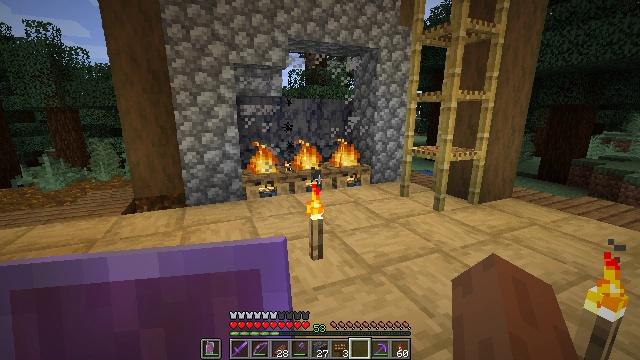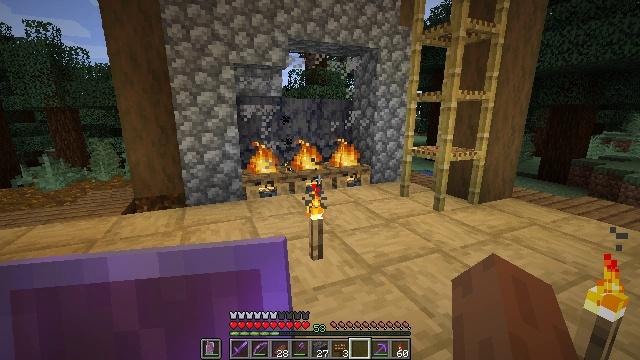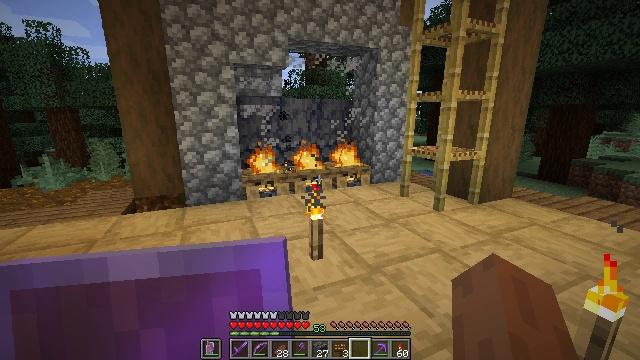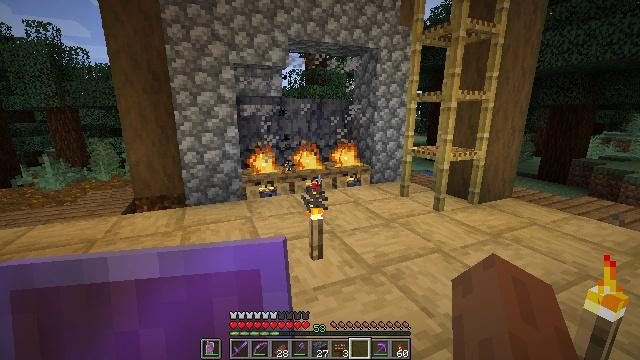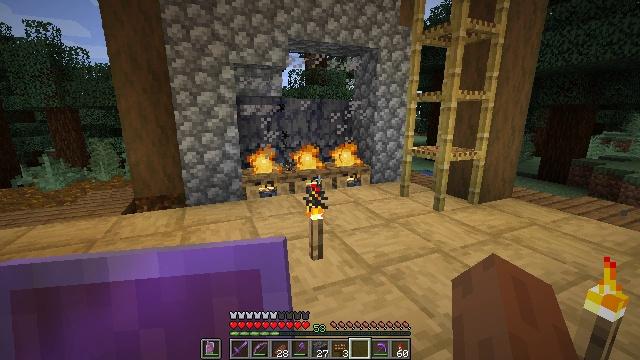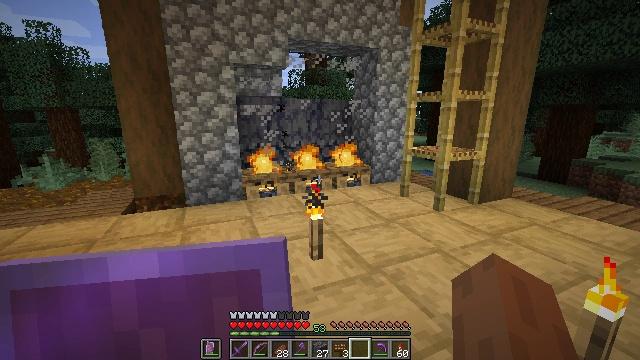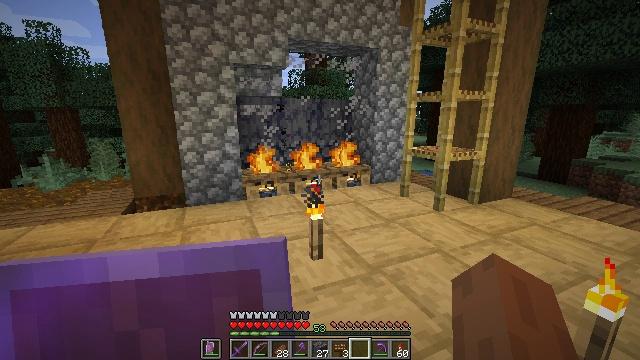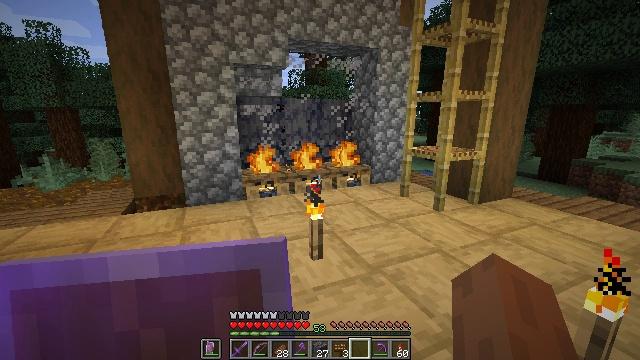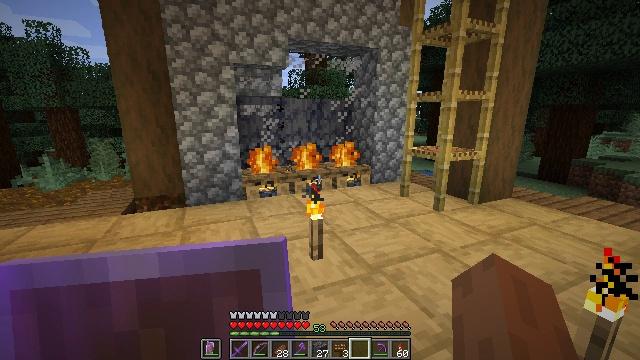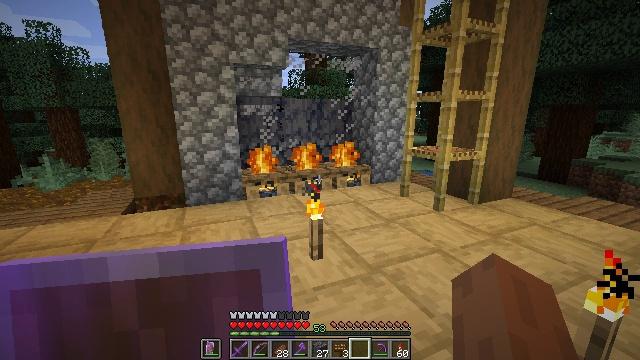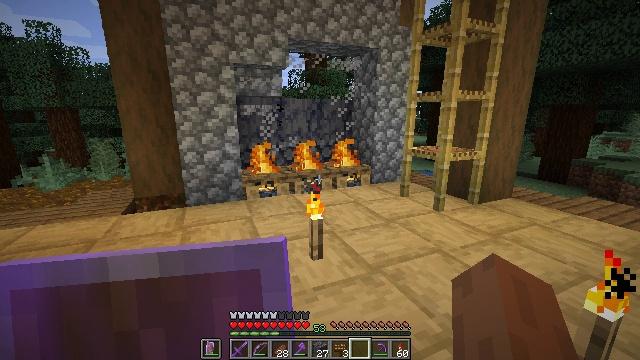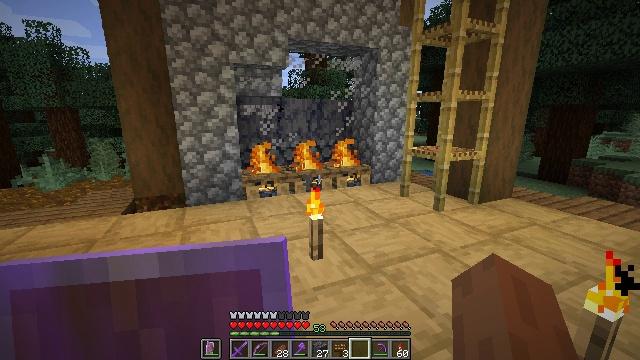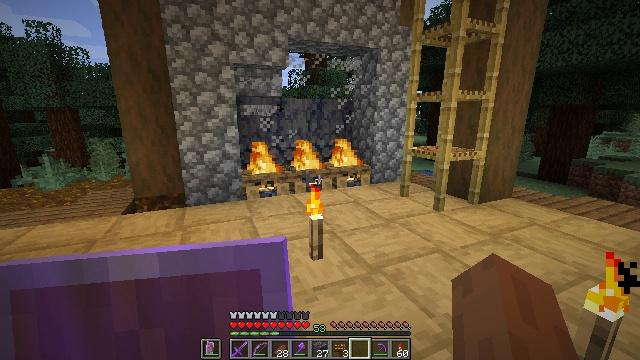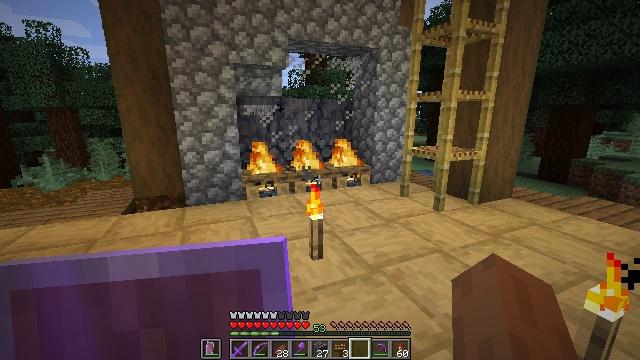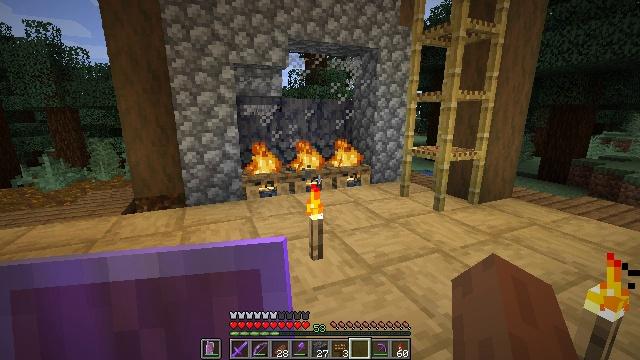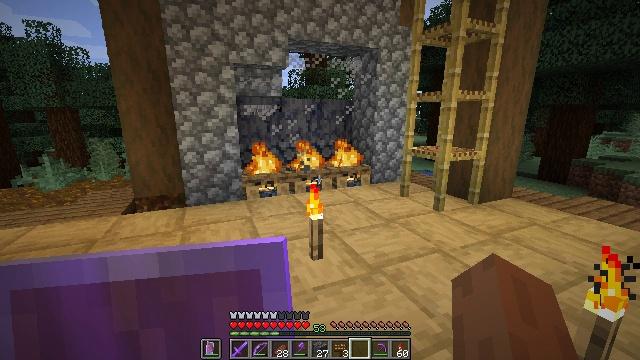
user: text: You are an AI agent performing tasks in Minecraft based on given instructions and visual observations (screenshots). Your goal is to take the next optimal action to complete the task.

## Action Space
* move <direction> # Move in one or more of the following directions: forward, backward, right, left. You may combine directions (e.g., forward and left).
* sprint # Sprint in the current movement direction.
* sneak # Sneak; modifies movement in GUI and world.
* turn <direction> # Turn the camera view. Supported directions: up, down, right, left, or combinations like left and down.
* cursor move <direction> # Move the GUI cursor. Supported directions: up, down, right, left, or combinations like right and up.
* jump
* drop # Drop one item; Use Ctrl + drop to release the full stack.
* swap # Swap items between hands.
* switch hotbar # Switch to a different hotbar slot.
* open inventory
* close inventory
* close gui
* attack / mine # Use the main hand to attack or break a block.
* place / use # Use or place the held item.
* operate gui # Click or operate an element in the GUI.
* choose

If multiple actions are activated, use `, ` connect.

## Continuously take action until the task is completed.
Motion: motion action
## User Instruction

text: Break the campfire to put it in your inventory.
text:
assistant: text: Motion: no_op
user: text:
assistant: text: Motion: no_op
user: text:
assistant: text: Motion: no_op
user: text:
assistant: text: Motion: no_op
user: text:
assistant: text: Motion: no_op
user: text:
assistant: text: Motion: no_op
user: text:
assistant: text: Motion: no_op
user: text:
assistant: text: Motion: no_op
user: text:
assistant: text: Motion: no_op
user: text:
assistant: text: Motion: no_op
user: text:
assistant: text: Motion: no_op
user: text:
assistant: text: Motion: no_op
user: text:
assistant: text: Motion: no_op
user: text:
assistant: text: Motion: no_op
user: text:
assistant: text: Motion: no_op
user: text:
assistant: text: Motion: no_op
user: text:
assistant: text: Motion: no_op
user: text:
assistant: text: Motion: no_op
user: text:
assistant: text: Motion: no_op
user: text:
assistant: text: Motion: no_op
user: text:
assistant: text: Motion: no_op
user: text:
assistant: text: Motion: no_op
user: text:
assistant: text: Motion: no_op
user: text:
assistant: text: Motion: no_op
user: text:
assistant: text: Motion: no_op
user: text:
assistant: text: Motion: no_op
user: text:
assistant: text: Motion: no_op
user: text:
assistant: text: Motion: no_op
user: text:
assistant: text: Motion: no_op
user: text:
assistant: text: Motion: no_op